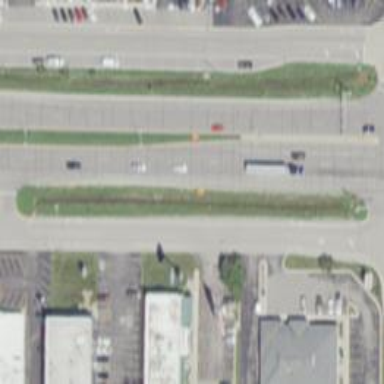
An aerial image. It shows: Primary highway with expressway characteristics.